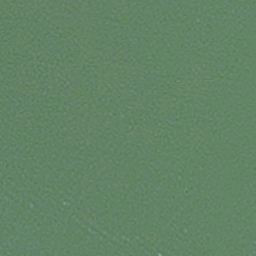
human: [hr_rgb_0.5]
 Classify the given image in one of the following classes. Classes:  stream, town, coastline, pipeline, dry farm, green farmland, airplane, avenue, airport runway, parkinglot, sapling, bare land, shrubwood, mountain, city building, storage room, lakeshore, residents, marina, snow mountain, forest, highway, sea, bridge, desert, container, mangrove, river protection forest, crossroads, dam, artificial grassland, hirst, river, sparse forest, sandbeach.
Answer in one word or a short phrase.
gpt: sea